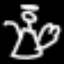
Label: angel